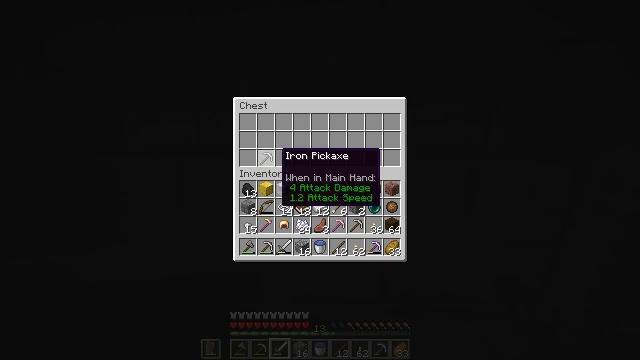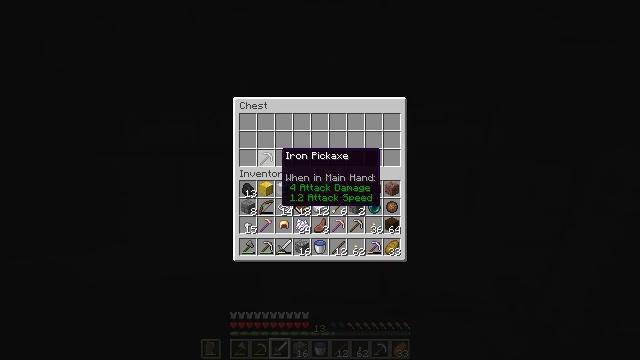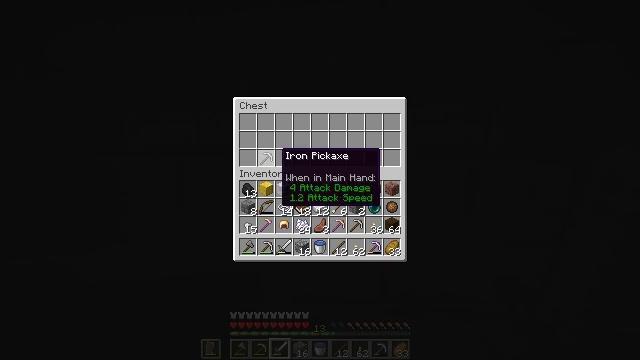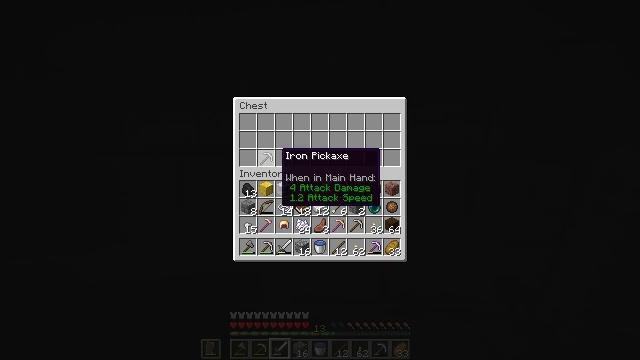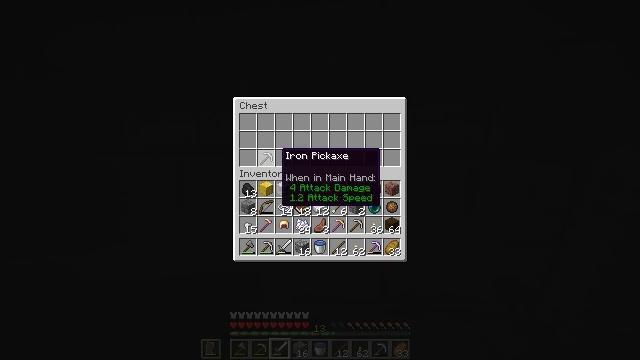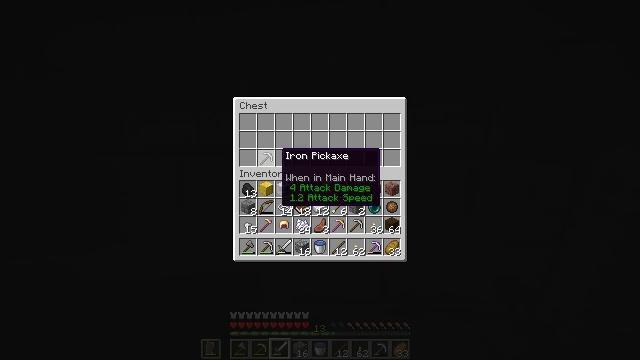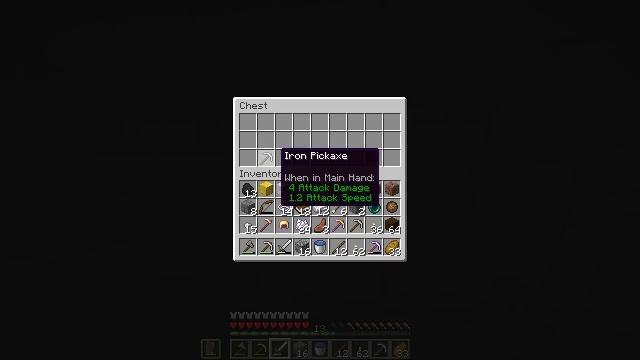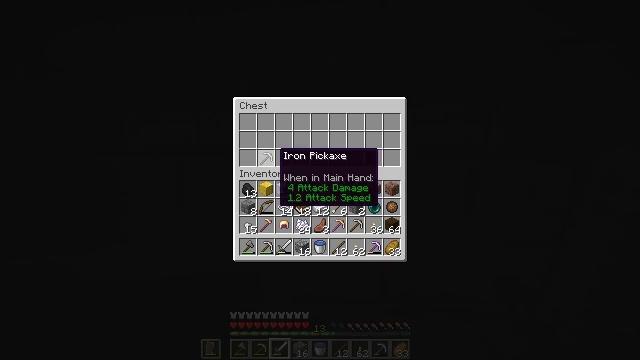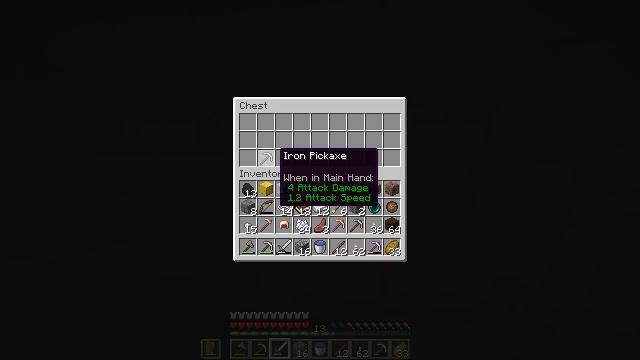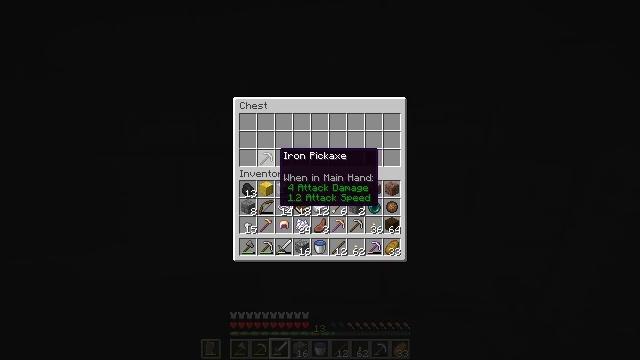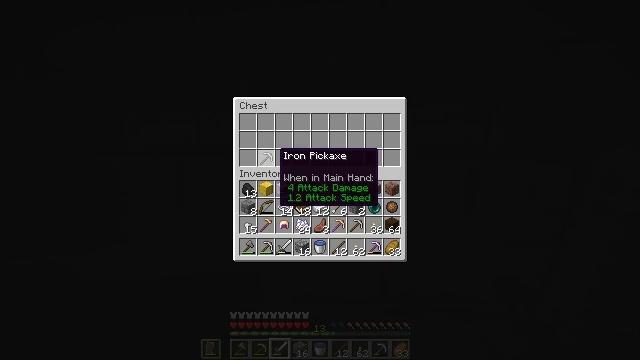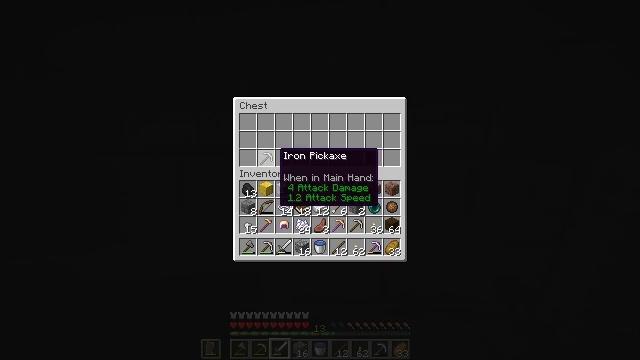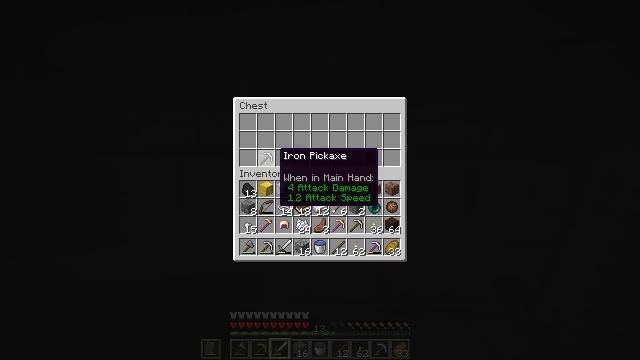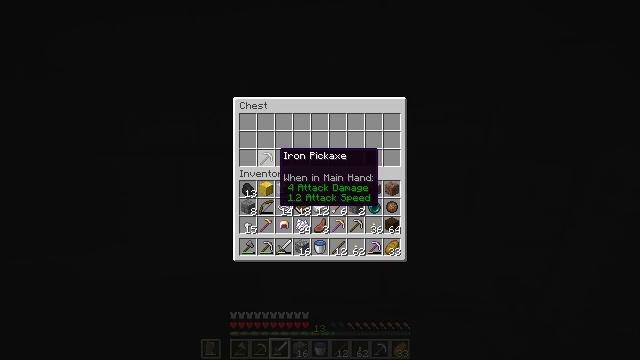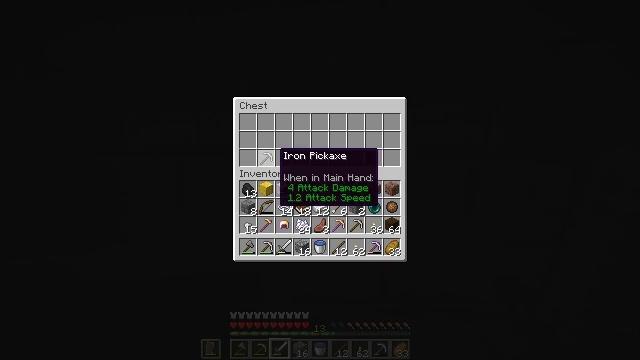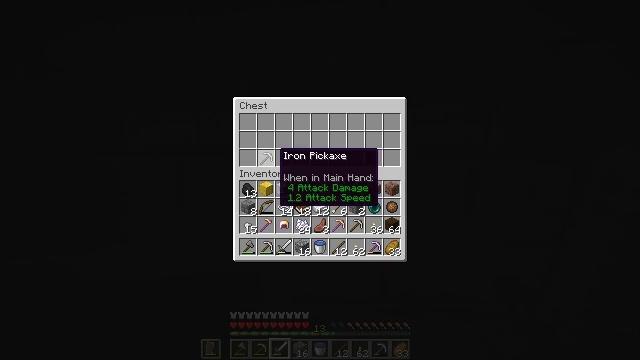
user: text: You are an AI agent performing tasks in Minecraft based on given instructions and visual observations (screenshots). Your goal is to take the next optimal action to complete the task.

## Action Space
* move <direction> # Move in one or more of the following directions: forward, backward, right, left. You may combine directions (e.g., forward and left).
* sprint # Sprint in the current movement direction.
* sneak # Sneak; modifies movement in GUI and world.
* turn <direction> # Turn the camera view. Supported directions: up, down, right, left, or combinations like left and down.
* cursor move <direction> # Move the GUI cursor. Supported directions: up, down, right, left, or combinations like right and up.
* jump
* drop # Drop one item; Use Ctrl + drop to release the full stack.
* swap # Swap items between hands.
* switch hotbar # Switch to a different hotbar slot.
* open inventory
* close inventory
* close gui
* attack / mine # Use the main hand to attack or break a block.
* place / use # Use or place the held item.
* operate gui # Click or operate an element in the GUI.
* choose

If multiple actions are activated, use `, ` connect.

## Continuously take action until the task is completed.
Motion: motion action
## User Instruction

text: Drop stone bricks.
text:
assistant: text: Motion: sneak
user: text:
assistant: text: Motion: sneak
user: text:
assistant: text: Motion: sneak
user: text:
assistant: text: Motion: sneak
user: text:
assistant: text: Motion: sneak
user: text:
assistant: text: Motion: sneak
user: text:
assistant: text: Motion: sneak
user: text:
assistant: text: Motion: sneak
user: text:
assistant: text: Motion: sneak
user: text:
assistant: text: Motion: sneak
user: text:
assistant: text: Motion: sneak
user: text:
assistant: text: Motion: sneak
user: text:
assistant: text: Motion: sneak, operate gui
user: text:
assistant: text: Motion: sneak, operate gui
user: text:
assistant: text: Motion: sneak, operate gui
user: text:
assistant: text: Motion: sneak
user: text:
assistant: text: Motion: sneak
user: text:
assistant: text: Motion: sneak
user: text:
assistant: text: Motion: sneak
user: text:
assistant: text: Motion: sneak
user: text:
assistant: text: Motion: sneak
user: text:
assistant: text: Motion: sneak
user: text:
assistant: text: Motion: cursor move right and down
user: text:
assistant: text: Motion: cursor move right and down
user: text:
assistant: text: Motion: cursor move down
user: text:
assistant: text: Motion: cursor move down
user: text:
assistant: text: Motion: cursor move down
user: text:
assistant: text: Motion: no_op
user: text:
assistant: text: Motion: no_op
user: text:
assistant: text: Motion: no_op